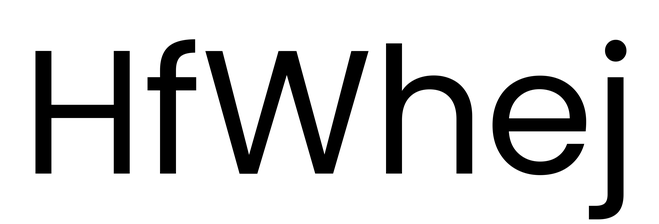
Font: Poppins-Regular